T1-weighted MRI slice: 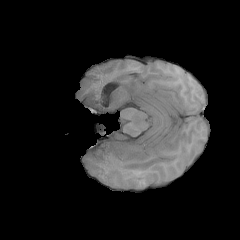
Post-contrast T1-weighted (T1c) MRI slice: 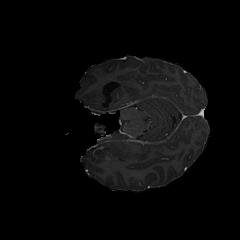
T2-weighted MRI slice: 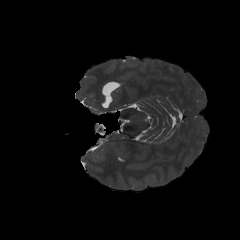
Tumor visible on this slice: no